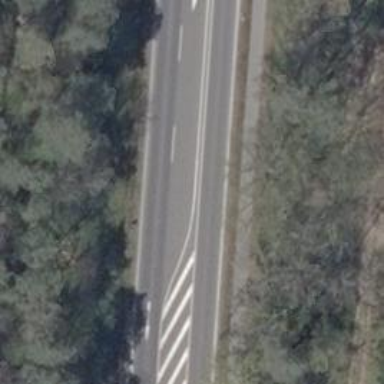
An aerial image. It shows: Primary road with asphalt surface.